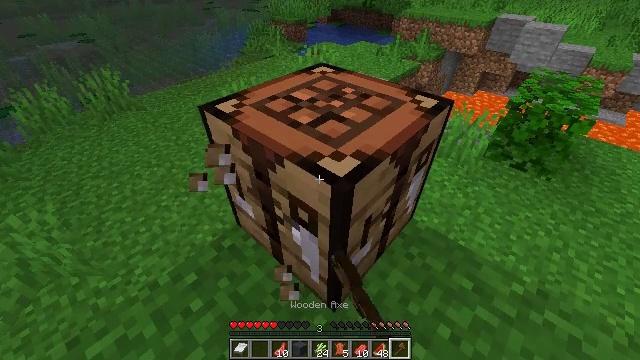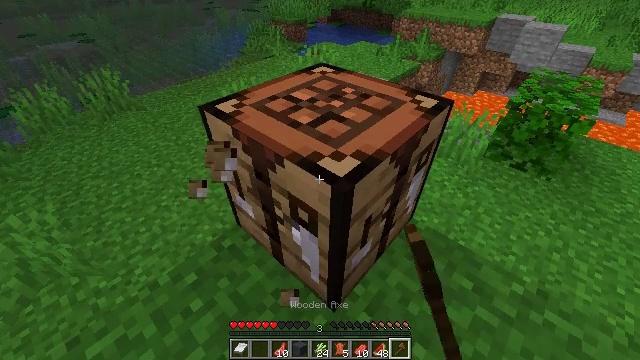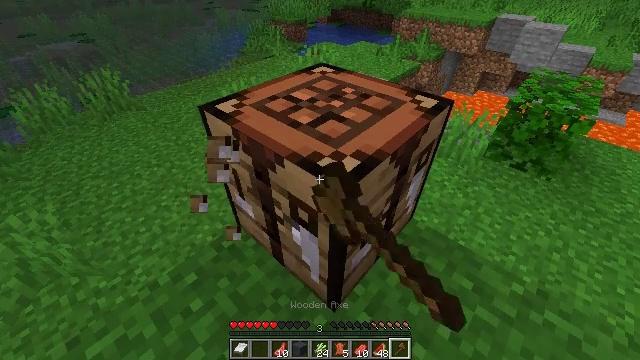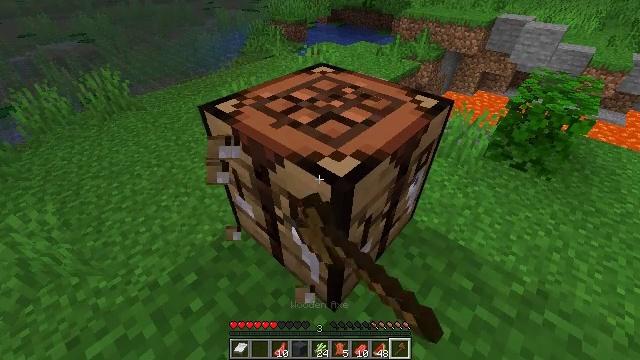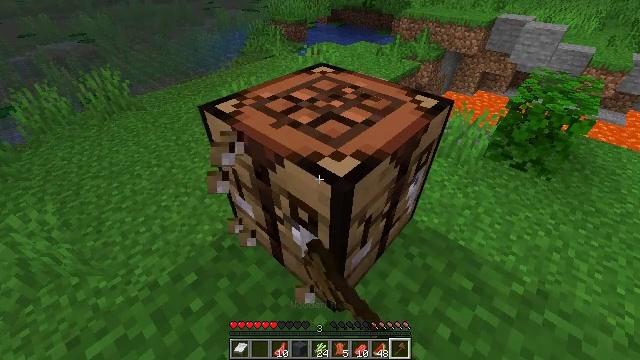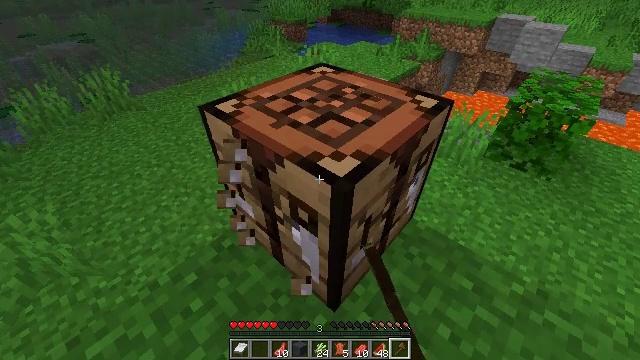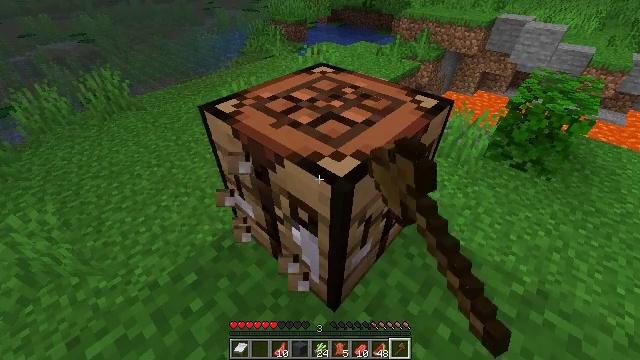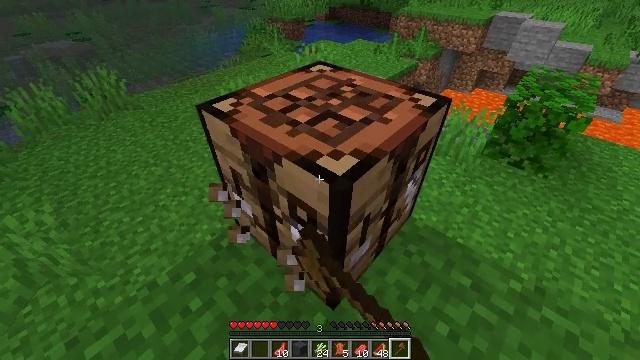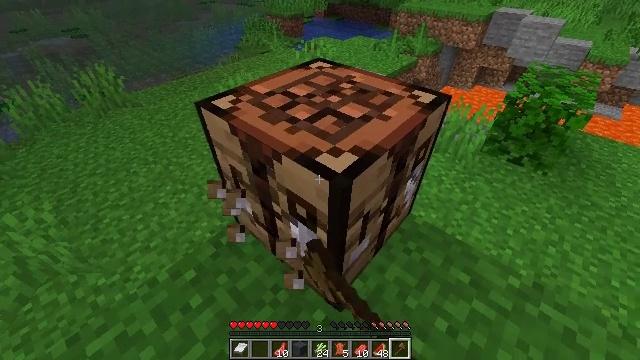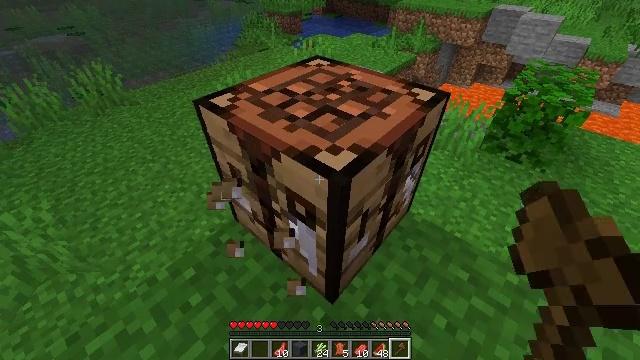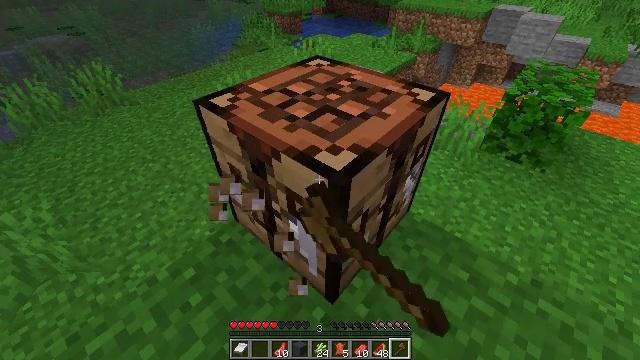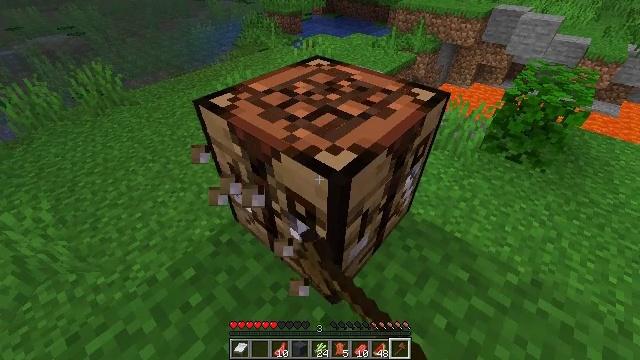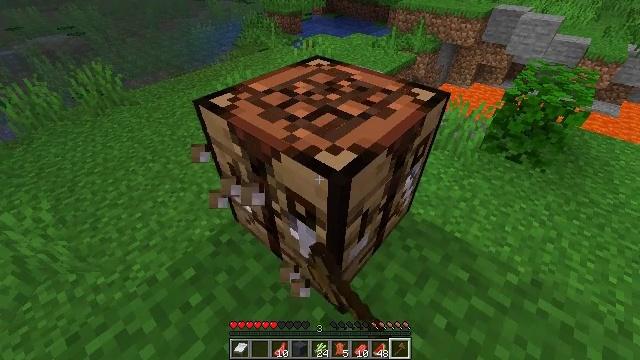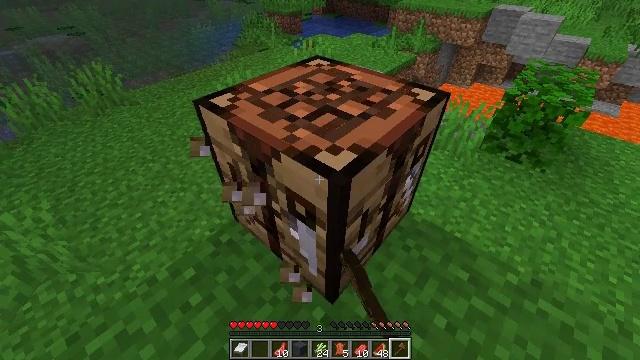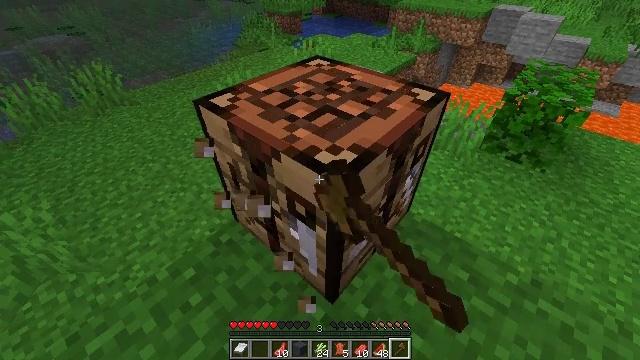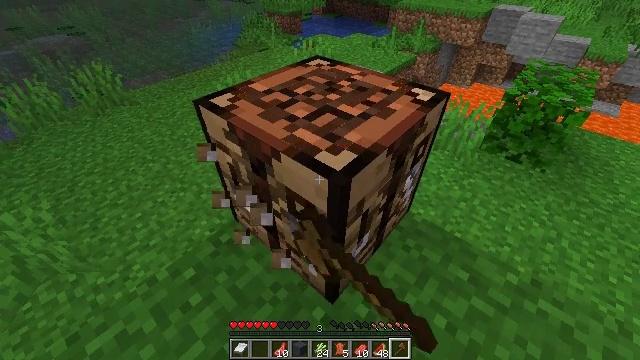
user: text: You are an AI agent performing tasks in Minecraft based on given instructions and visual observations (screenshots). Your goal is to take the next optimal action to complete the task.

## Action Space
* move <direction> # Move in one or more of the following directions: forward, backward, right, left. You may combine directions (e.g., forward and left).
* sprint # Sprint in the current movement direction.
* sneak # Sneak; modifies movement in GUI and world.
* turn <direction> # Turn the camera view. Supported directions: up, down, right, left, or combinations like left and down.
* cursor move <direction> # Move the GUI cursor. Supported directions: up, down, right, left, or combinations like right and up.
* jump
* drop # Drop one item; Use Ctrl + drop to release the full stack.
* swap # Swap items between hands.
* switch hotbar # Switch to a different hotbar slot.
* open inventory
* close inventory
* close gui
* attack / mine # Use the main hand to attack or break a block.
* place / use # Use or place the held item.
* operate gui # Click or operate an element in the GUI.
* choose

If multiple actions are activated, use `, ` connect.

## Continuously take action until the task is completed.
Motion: motion action
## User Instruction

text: Get the crafting table into the inventory.
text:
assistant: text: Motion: attack / mine
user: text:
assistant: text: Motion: attack / mine
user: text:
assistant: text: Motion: attack / mine
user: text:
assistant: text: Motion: attack / mine
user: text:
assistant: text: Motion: attack / mine
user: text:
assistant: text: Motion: attack / mine
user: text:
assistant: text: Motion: attack / mine
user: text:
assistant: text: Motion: attack / mine
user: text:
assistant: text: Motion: attack / mine
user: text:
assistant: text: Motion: attack / mine
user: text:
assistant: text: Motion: attack / mine
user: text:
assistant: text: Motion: attack / mine
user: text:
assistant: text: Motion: attack / mine
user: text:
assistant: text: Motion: attack / mine
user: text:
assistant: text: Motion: attack / mine
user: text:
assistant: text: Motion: attack / mine
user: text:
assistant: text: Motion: attack / mine
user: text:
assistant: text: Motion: attack / mine
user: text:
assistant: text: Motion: attack / mine
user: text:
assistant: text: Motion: attack / mine
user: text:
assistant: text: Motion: attack / mine
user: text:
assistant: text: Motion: attack / mine
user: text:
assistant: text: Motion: attack / mine
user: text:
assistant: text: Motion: attack / mine
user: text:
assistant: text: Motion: attack / mine
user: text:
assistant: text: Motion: attack / mine
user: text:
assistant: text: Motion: attack / mine
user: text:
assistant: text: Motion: attack / mine